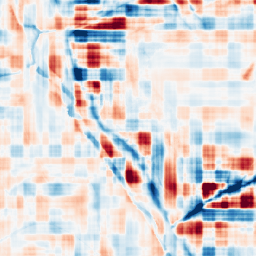
Category: wavelet
Decomposition family: wavelet_reverse_biorthogonal
Decomposition parameters: wavelet: rbio3.5
level: 5
Upsampling method: quintic
Upsampling parameters: scale: 2
Upsampling scale: 2